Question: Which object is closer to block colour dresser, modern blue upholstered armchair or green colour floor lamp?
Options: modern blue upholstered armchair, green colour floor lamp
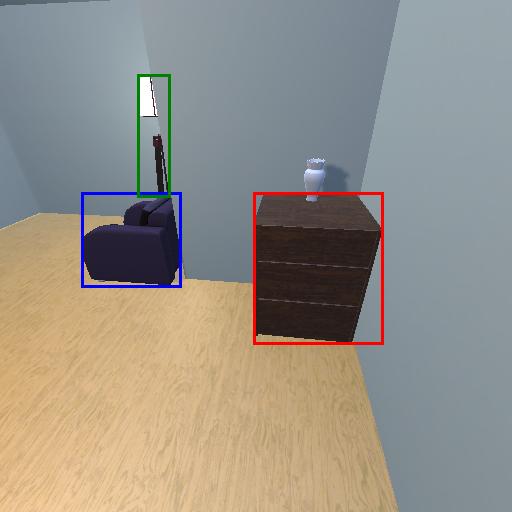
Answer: modern blue upholstered armchair